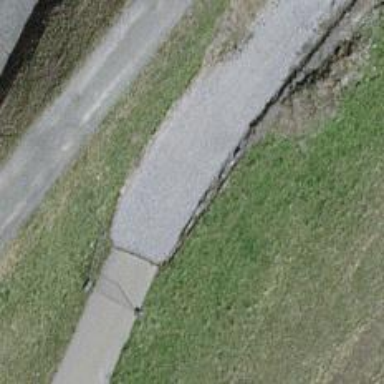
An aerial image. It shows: Gravel path.